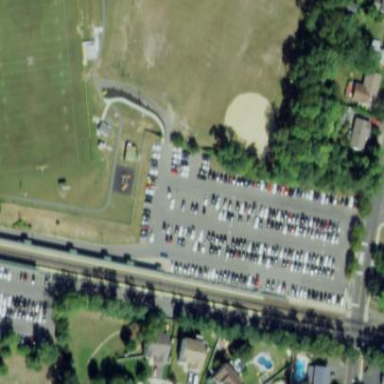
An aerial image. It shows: Surface parking lot with asphalt. It is park and ride facility.